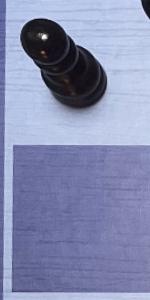
Label: Empty